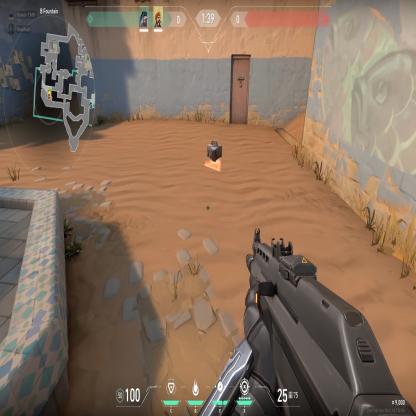
Label: dropped spike